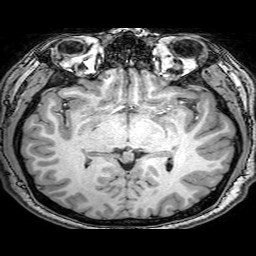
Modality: T1w
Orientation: coronal
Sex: male
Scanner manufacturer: philips
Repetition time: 0.008176 s
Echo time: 0.00378 s